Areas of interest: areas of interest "Swimming Pool"
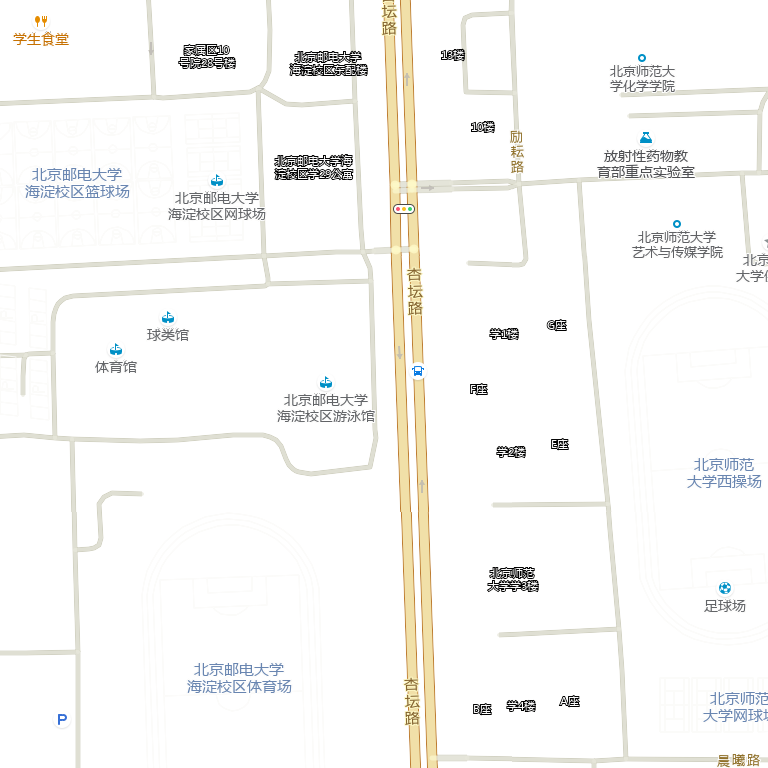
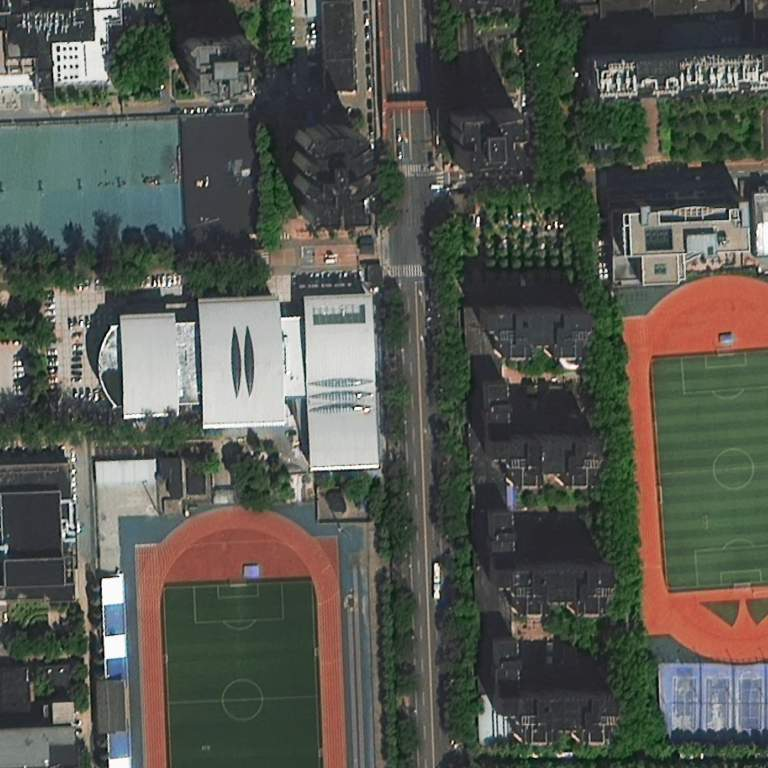